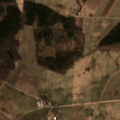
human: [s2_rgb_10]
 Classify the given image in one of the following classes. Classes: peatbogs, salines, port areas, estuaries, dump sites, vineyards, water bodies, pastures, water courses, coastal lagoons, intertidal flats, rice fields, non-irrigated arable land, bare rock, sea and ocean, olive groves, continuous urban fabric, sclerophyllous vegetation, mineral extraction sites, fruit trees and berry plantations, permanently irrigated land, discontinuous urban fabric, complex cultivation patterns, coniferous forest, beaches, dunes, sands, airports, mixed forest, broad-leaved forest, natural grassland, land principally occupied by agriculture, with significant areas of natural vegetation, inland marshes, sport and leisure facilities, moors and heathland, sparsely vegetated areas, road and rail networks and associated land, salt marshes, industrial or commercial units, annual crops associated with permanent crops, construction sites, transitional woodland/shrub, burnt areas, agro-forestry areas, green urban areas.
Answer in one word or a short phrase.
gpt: non-irrigated arable land, pastures, complex cultivation patterns, coniferous forest, mixed forest